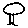
Label: tree